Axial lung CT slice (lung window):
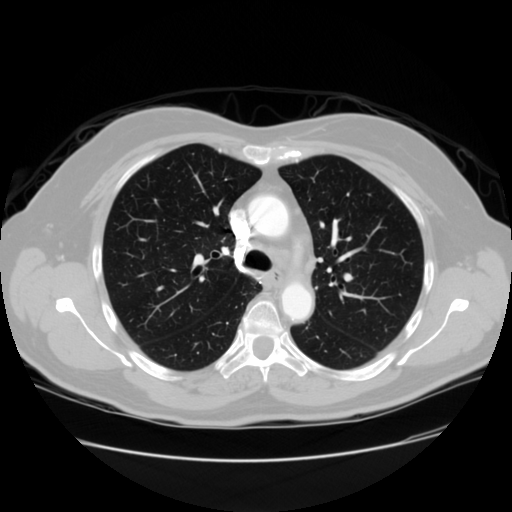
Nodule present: no